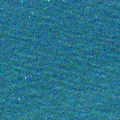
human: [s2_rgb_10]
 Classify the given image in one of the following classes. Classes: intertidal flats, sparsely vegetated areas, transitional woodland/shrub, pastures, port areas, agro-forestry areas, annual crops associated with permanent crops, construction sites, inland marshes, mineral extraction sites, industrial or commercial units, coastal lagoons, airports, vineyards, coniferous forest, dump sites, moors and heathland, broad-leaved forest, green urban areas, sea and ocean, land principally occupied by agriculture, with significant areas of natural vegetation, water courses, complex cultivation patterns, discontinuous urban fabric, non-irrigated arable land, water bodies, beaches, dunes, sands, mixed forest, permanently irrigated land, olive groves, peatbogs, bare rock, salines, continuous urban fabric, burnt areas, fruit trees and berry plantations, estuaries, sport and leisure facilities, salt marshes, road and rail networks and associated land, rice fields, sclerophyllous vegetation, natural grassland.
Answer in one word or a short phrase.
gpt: sea and ocean